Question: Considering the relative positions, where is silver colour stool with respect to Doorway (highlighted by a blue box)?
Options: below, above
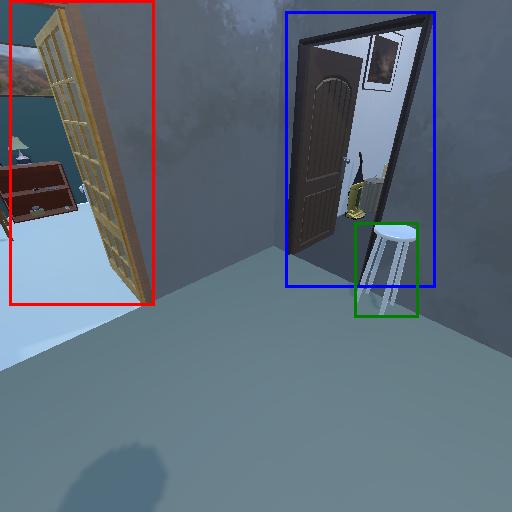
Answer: below